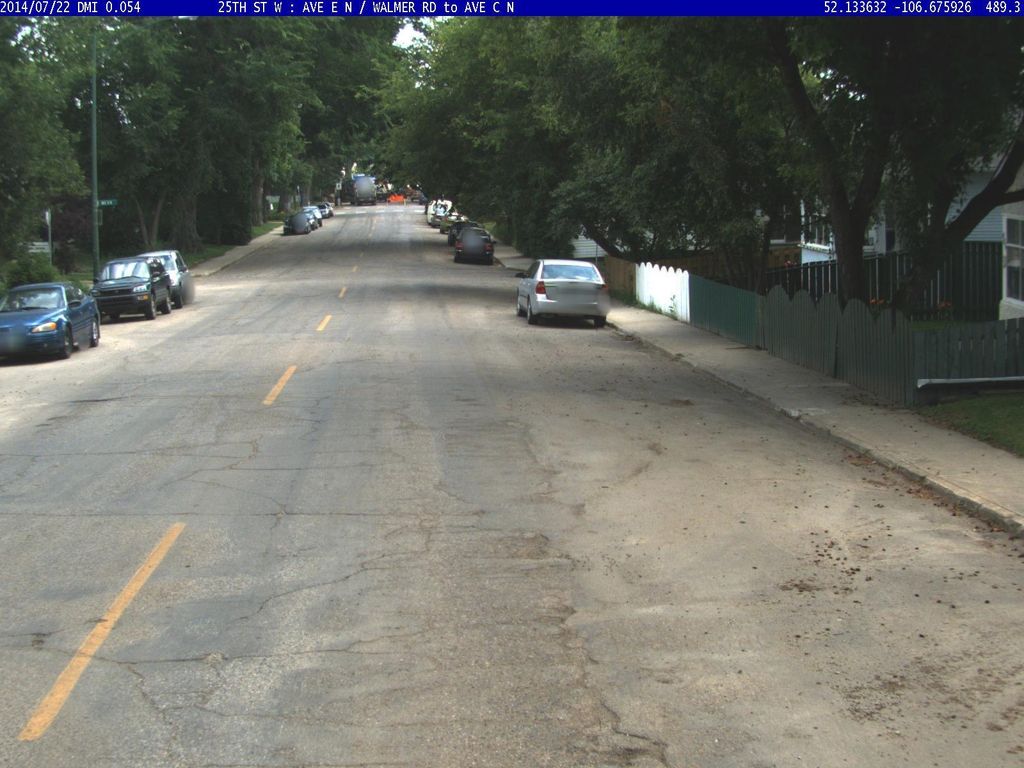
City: saskatoon